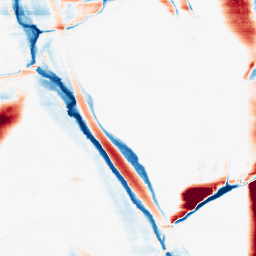
Category: morphological
Decomposition family: morphological_rect
Decomposition parameters: operation: average
width: 50
height: 3
Upsampling method: sinc_hamming
Upsampling parameters: scale: 4
kernel_size: 8
Upsampling scale: 4